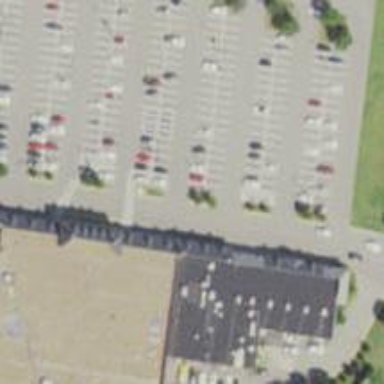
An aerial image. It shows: Retail area.